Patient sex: F
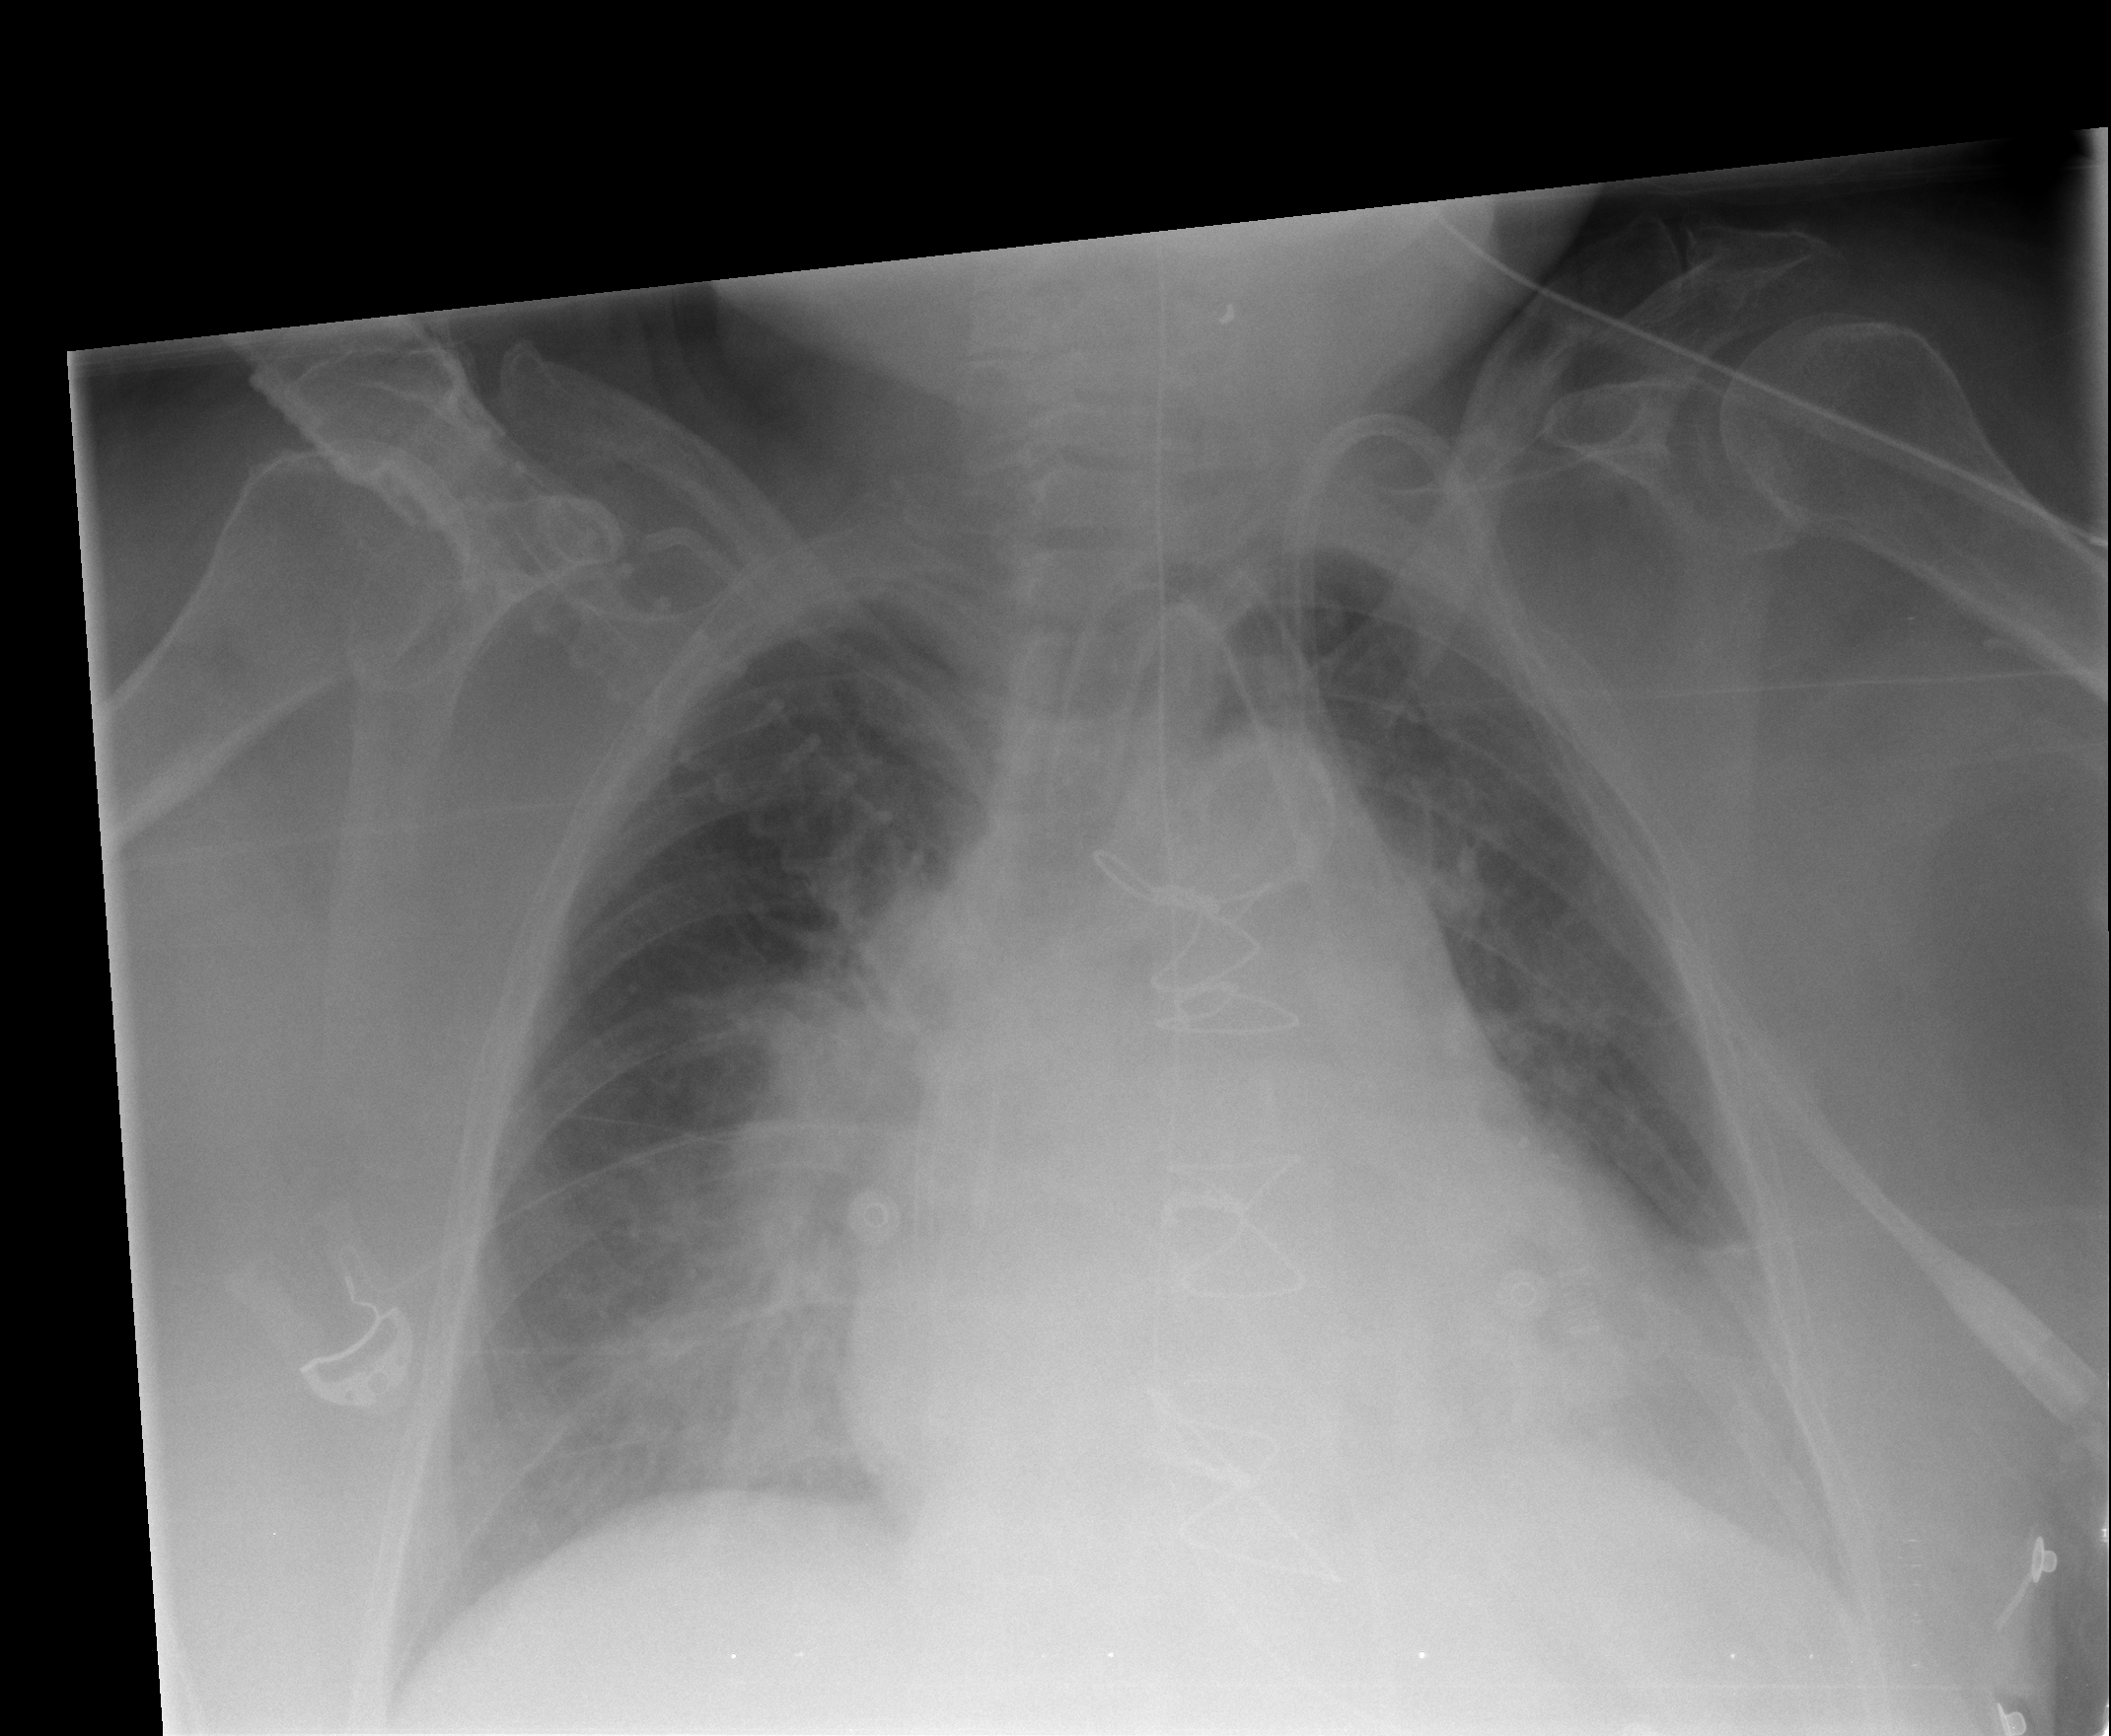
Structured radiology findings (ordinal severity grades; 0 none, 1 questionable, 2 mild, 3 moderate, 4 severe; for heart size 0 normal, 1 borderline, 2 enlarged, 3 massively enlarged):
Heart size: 2
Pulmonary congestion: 2
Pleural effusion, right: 0
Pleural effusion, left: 0
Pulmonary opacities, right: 3
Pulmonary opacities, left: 2
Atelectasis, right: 2
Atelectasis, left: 2